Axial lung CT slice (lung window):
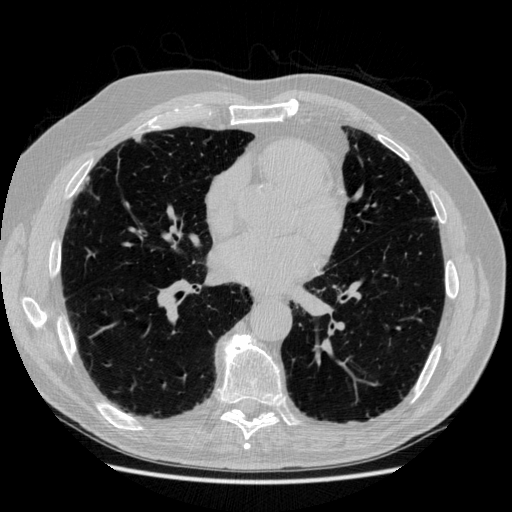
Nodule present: no